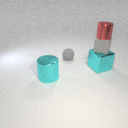
large cyan metal cylinder to the left of small gray rubber sphere